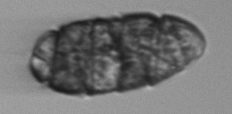
Label: Margalefidinium